Question: In my app, i need to put some boxes and make sure first two of them divided equally.
Navigation bar + status bar holds 64 point.
Fixed height constraint of 60 point set to welcome box.
Fixed height constraint of 145 point set to brown box.
Tabbar holds 50 point.
Rest of the height which is 417 point should be divided into two.
Green and Red boxes has its scrollviews in themselves. Scrollviews has layout constraint of same height, top, bottom, leading and trailing constraint for that of its superview.
After layout is done, i inspected that red box has height of 208.66667 and green box has <PHONE>.
But each scroll views have height of <PHONE>. So the scroll view at green box becomes vertically scrollable because its height(contentSize height) is bigger than that of its superview.

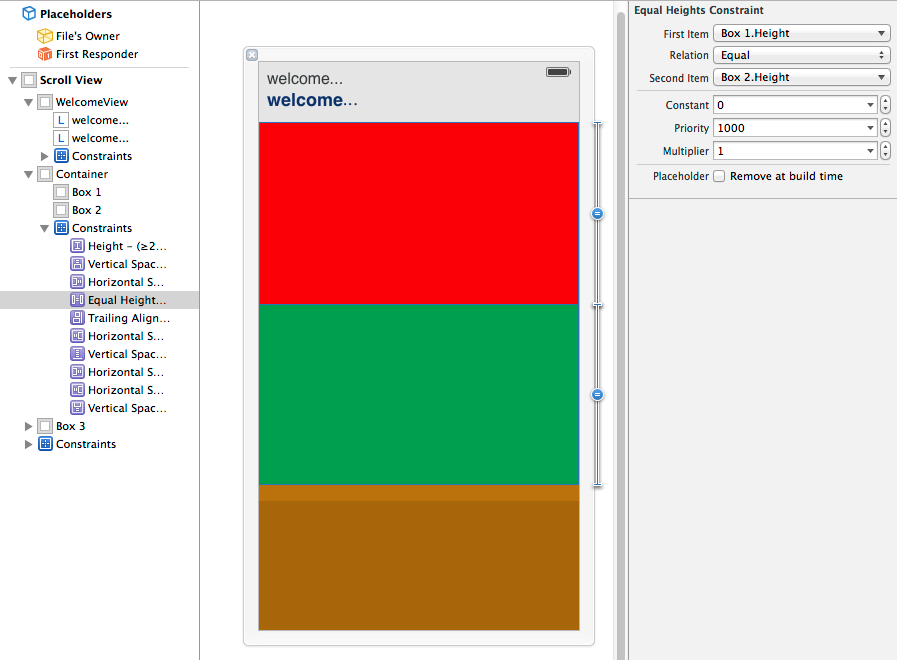
Answer: You have some options.
1. Resize the content of the scroll views to be 208px and ignore the left-over partial pixel.
2. Disable scroll bars on the scroll views if you don't need them.
3. Add a pixel to one of the other areas so that the red and green views can be equal heights.
4. Size the views to the exact pixel dimension you want rather than just an "equal height" constraint.